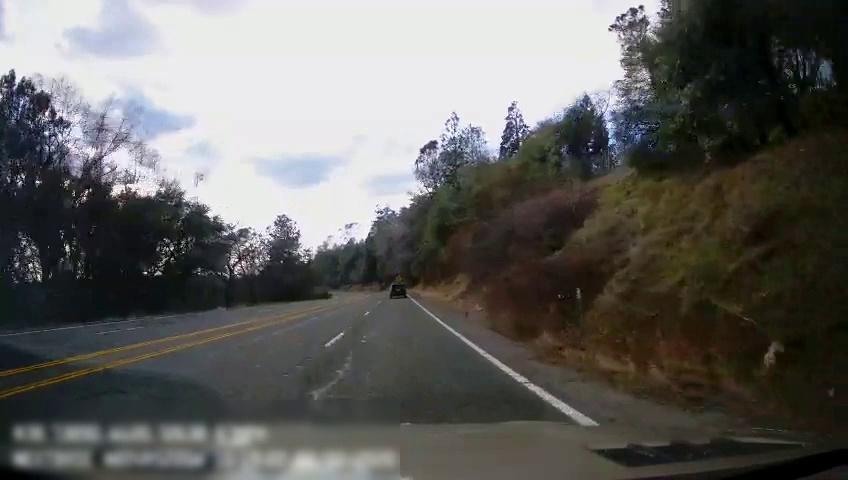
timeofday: Day
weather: Cloudy
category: Drivable Space
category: Vehicles | SUV
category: Lanes | Opposite Lane
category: Lanes | Alternate Lane
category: Lanes | Alternate Lane
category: Lanes | Current Lane
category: Lanes | Current Lane